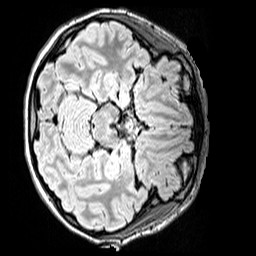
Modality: FLAIR
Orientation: axial
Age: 12
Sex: female
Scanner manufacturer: siemens
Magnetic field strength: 3 T
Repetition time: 5 s
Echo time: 0.388 s